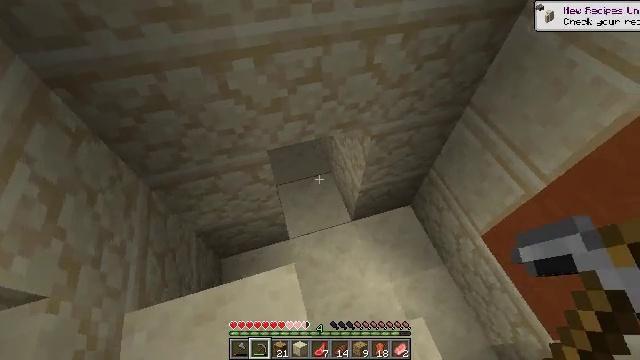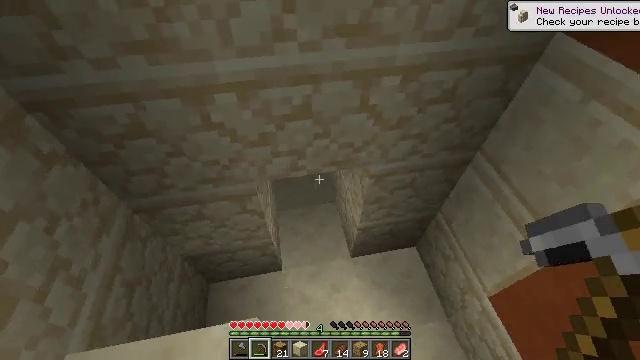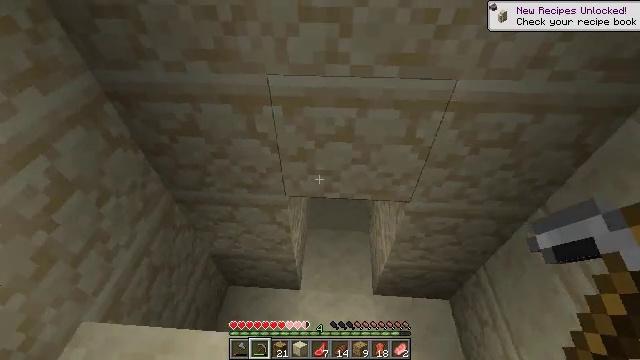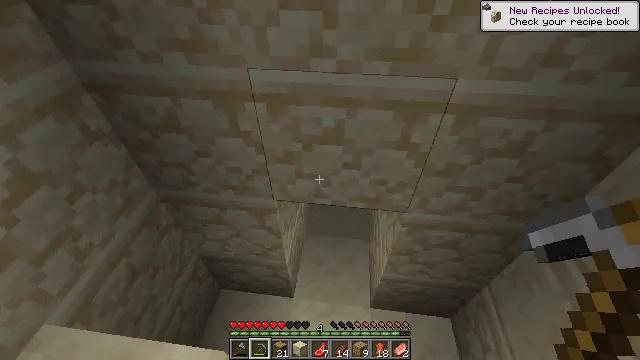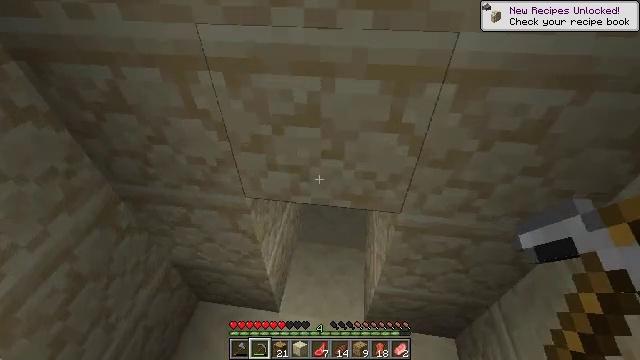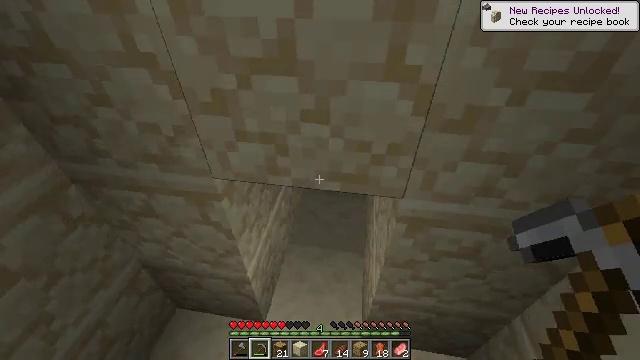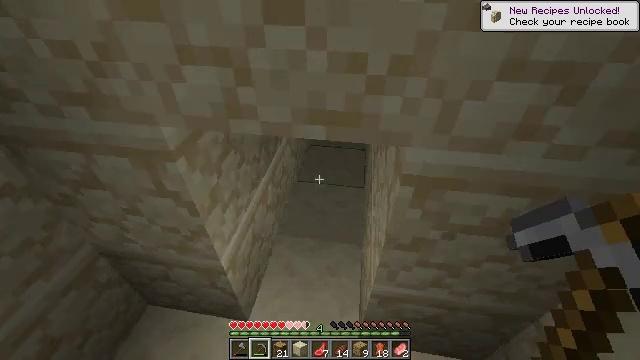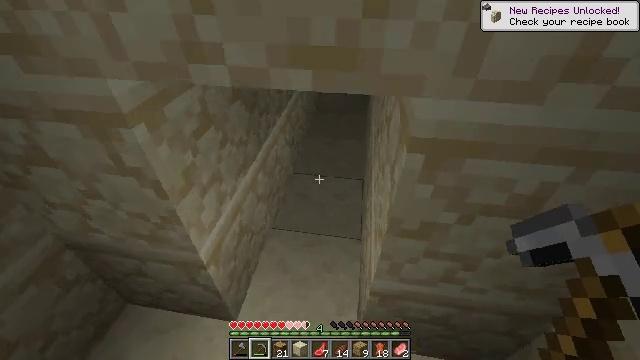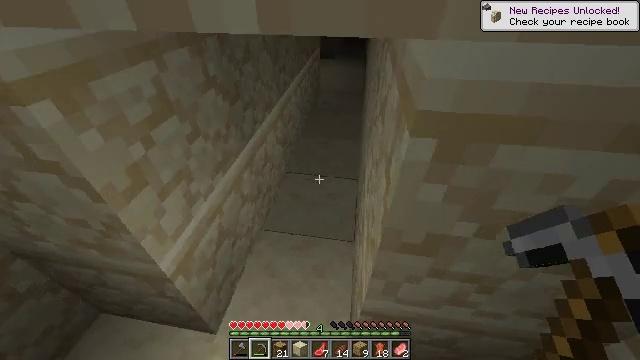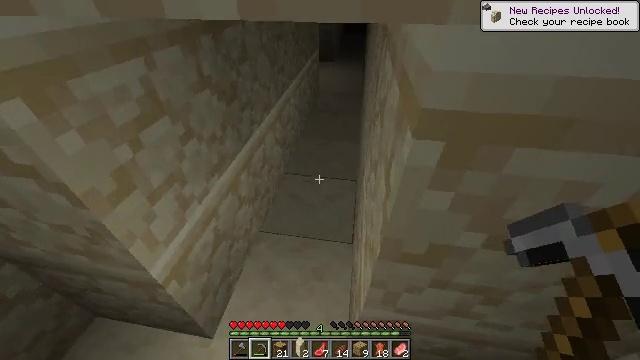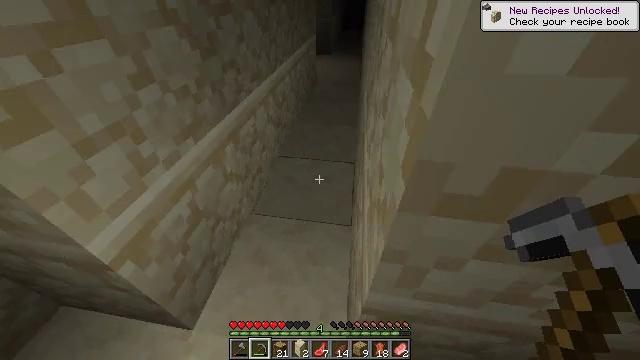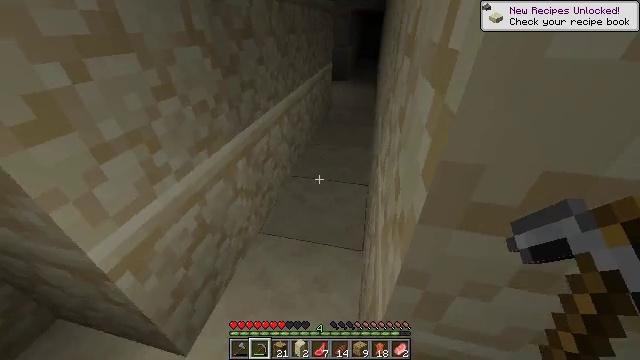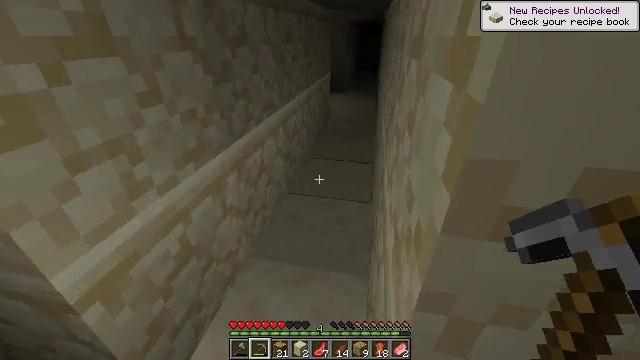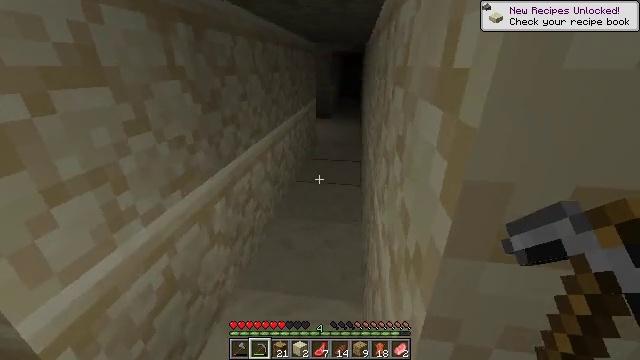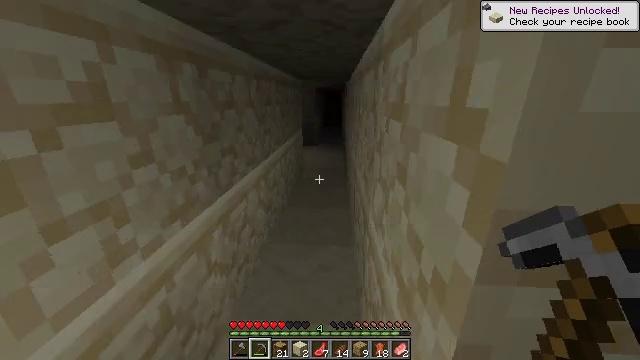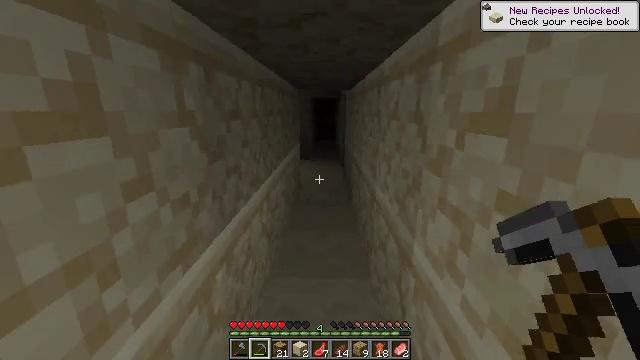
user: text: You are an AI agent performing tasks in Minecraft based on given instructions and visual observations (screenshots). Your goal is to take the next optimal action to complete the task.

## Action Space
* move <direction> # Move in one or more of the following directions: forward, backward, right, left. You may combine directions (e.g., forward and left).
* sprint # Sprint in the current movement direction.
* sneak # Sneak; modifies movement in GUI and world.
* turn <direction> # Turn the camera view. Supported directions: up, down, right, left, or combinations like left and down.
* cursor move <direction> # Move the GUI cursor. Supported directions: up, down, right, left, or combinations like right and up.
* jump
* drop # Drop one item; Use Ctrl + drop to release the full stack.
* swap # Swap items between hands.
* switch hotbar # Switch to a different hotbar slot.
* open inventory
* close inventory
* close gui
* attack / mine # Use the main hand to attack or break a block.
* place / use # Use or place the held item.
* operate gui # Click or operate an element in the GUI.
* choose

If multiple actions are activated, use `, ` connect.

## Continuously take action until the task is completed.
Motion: motion action
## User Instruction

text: Break the sandstone to collect.
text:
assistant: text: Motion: move forward and move right, turn left and up
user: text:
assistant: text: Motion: move forward and move right, turn left and up
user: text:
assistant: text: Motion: move forward, turn left
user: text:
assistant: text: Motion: move forward, turn up
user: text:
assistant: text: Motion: move forward, turn left and up
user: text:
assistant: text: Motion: move forward
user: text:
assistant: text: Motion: move forward, sprint
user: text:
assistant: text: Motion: move forward, sprint
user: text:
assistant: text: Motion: move forward, sprint
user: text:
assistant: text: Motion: move forward, sprint
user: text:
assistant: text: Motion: move forward, sprint, turn left and up
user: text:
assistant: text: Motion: move forward, sprint, turn up
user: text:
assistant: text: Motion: move forward and move left, sprint, turn right and up
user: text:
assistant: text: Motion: move forward and move left, sprint, turn right and up
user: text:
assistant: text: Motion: move forward and move left, sprint, turn right and up
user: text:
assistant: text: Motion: move forward, sprint, turn up
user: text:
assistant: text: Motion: move forward, sprint, turn up
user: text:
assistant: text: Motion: move forward, sprint, turn up
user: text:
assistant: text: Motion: move forward, sprint
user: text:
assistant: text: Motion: move forward, sprint
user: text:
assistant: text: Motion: move forward, sprint, turn up
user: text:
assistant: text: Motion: move forward, sprint, turn left
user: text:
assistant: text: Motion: move forward, sprint, turn left and up
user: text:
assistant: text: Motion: move forward, sprint
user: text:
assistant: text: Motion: move forward and move right, sprint
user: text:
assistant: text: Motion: move forward and move right, sprint
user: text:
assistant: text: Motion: move forward and move right, sprint, turn left and down
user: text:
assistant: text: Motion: move forward and move right, sprint, turn left and down
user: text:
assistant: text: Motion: move forward and move right, sprint, turn left
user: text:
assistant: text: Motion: move forward and move right, sprint, turn left and down